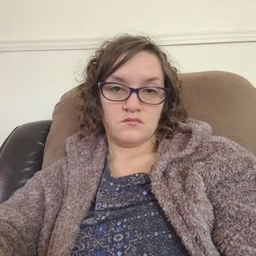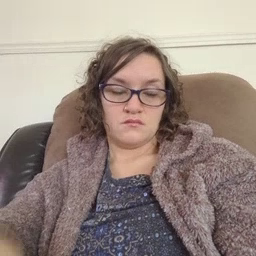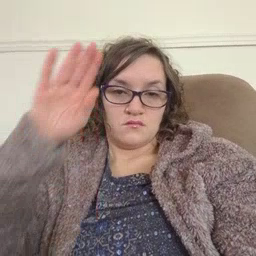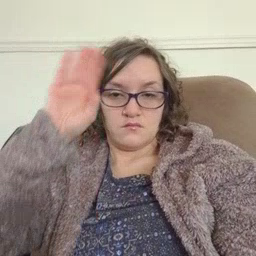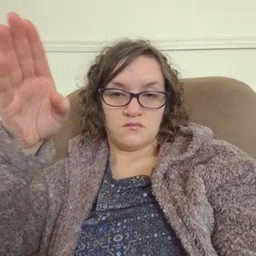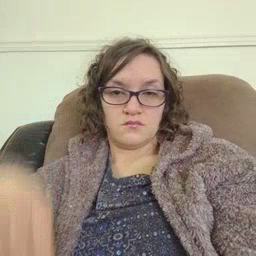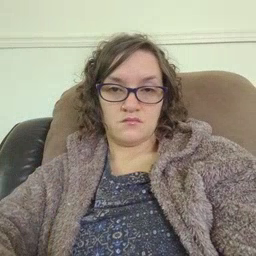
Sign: hello